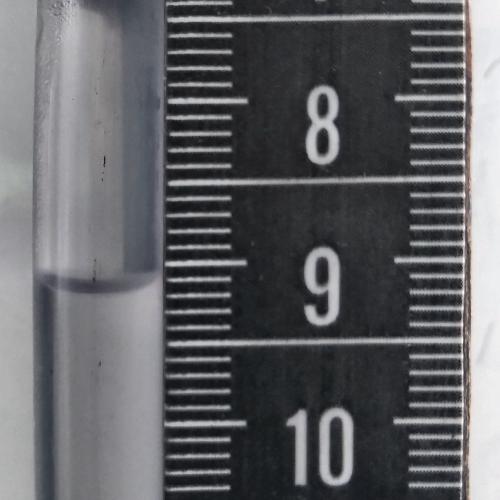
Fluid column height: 9.1 cm